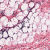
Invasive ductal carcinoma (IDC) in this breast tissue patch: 0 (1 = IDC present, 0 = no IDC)